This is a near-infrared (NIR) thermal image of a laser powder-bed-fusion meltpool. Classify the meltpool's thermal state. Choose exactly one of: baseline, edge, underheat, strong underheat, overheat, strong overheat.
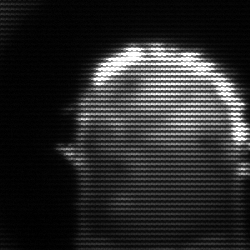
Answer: baseline